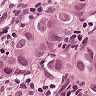
Metastatic tissue present: yes